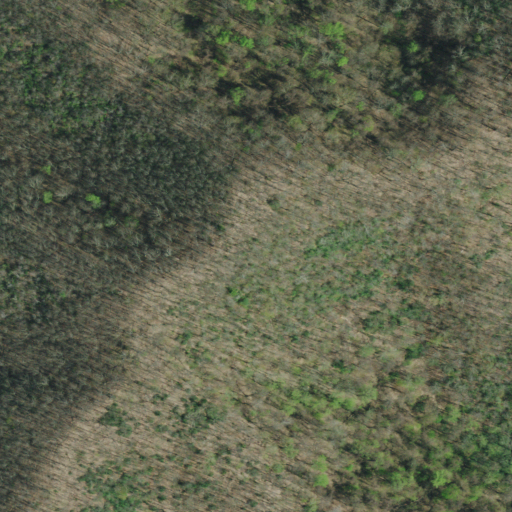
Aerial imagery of mountain in Tennessee named Cherokee Mountain containing deciduous forest and mixed forest